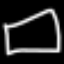
Label: square